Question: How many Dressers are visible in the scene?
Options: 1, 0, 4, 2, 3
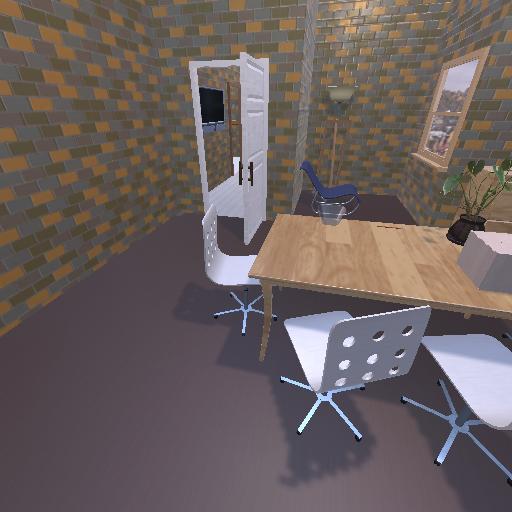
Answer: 1